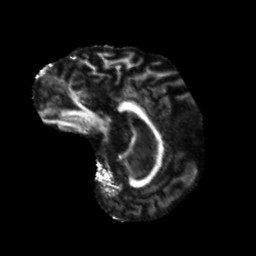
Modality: FA
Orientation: sagittal
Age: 75
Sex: male
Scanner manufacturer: siemens
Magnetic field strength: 3 T
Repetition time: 5.25 s
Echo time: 0.08 s